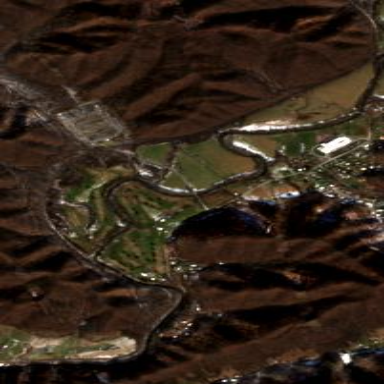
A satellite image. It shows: Golf course.